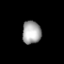
Tissue: lung
Cell type: Myeloid cells
Senescence score: 0.6384
Nuclear area (px): 423
Mean DAPI intensity: 165.79